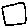
Label: square